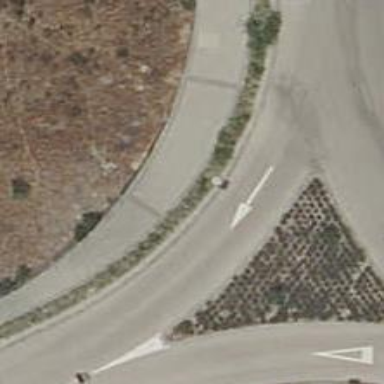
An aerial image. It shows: Block barrier.